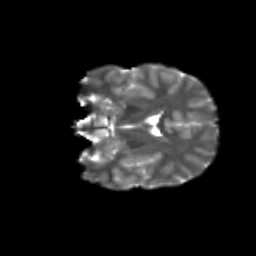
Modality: T2w
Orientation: coronal
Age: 10
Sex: female
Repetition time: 9.512 s
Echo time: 0.089 s